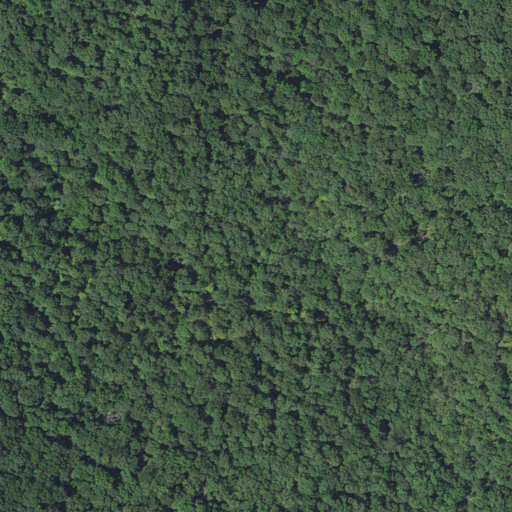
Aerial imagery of valley in Arkansas named McBurrel Hollow containing only deciduous forest